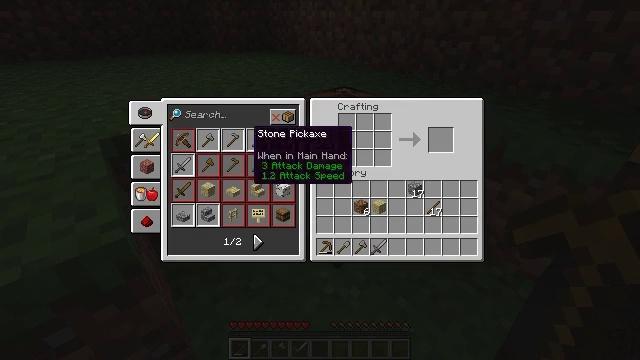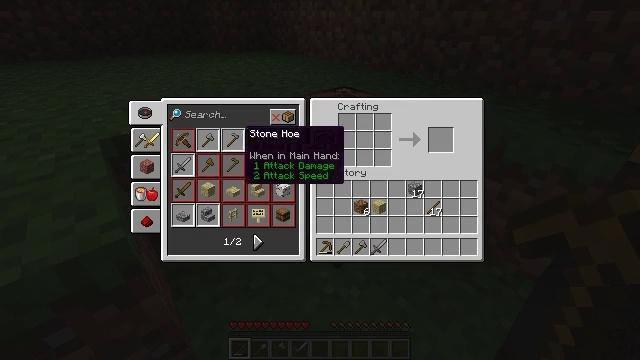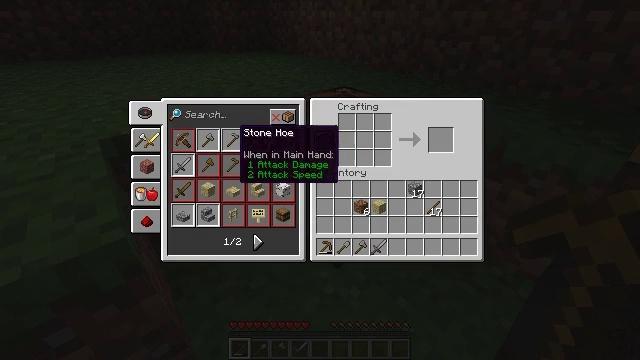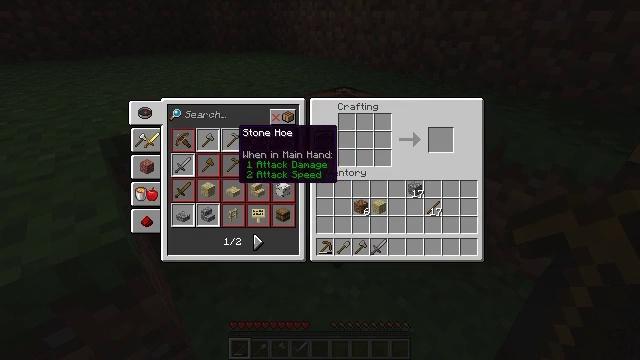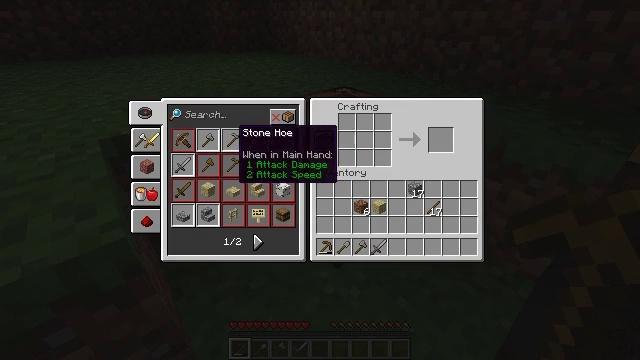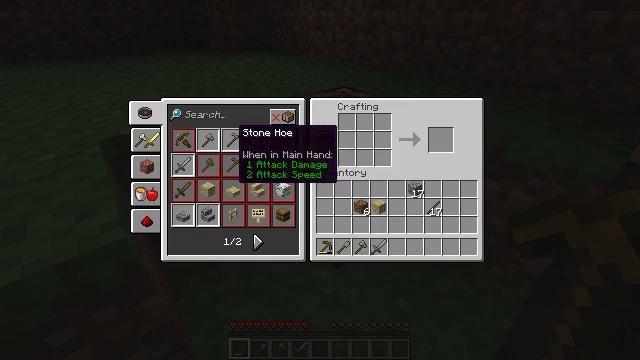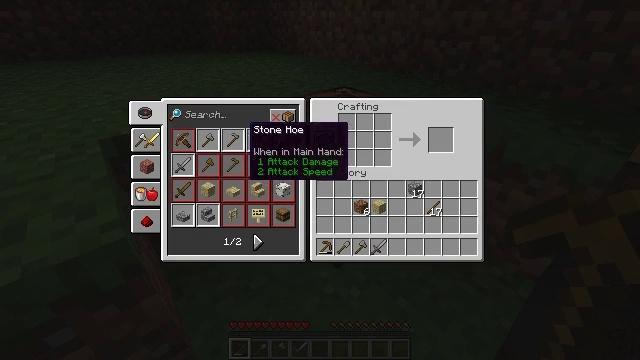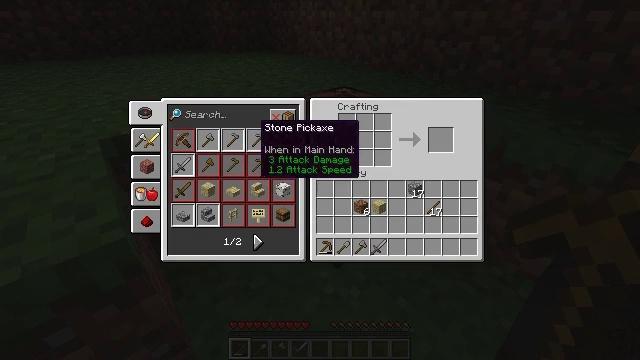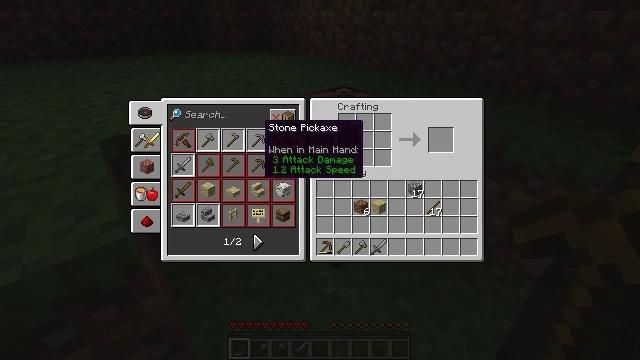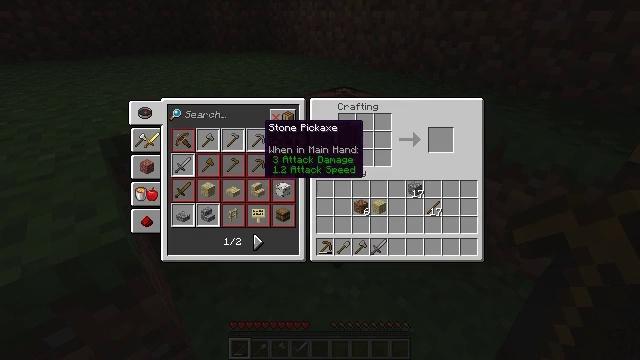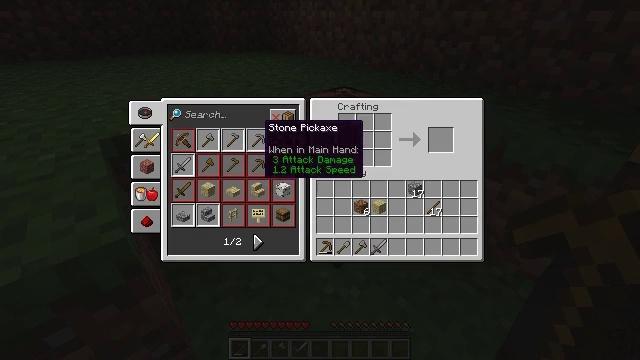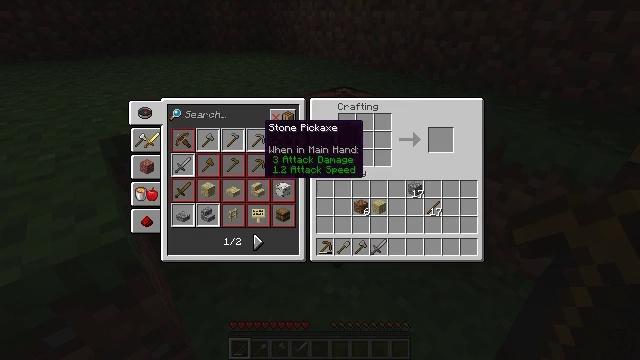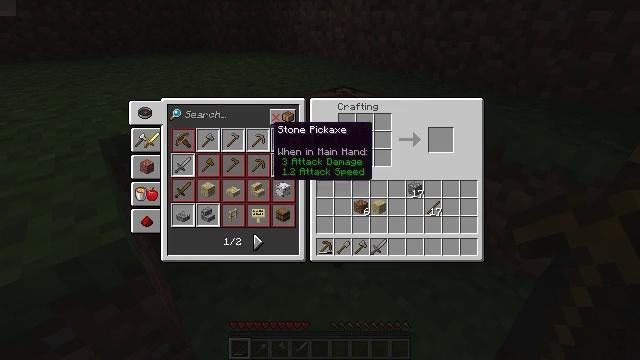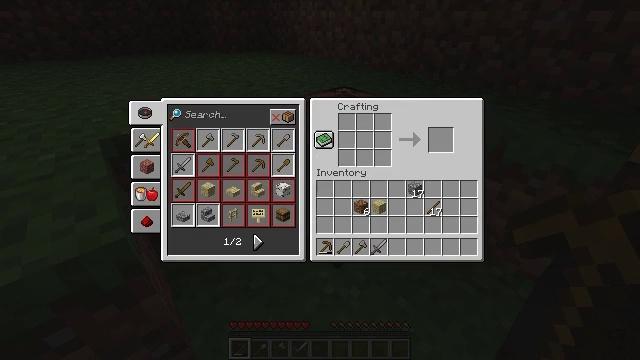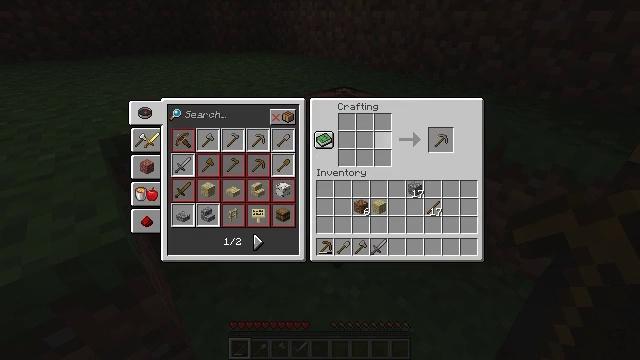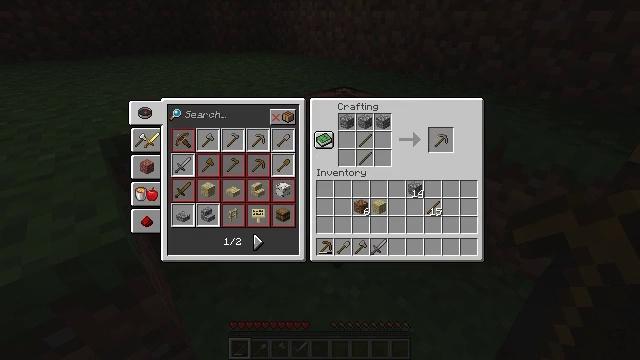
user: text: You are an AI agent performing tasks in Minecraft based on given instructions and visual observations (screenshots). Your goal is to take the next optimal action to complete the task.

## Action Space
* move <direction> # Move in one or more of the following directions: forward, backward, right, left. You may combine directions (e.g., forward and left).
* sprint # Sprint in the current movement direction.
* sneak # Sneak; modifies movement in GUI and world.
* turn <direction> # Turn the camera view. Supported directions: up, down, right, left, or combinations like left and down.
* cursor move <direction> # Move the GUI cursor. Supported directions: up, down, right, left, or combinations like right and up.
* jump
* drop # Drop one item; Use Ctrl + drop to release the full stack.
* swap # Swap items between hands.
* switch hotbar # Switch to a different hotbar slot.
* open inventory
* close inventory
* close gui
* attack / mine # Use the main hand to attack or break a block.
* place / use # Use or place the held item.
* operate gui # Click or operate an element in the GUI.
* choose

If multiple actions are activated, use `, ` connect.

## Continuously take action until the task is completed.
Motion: motion action
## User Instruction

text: Use the crafting table to make a stone pickaxe.
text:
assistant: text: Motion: cursor move left
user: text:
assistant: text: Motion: no_op
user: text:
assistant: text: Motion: no_op
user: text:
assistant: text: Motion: no_op
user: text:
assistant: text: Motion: no_op
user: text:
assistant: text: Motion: cursor move right
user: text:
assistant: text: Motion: cursor move right
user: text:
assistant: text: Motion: no_op
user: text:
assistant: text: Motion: operate gui
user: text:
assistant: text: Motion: operate gui
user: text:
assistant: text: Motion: operate gui
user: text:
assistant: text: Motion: cursor move right
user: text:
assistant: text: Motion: cursor move right
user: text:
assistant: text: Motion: cursor move right
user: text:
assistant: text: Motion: cursor move right
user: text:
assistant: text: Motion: cursor move right
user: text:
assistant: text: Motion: no_op
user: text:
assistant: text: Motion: no_op
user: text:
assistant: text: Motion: no_op
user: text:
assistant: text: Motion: no_op
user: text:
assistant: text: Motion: no_op
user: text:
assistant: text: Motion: no_op
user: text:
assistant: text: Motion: operate gui
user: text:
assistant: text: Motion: operate gui
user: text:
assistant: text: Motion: operate gui
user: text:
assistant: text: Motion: cursor move left and down
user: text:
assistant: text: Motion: cursor move left and down
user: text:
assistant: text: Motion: no_op